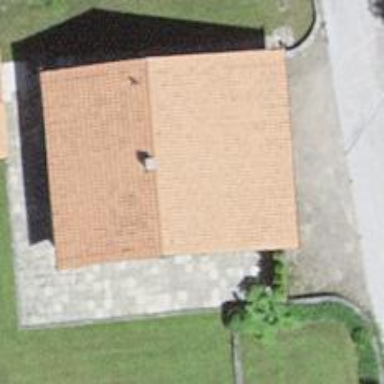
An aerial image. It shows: Simple and straightforward house.